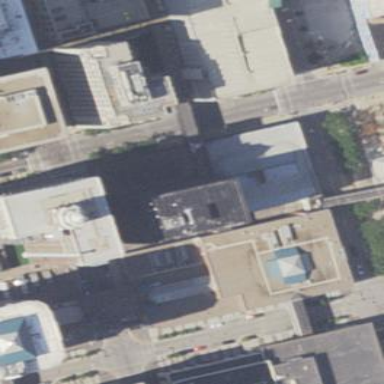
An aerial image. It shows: Black bank building.